Question: Can any one please help
'''
create or replace PROCEDURE greetings
IS
BEGIN
dbms_output.put_line('Hello World!');
END;
'''

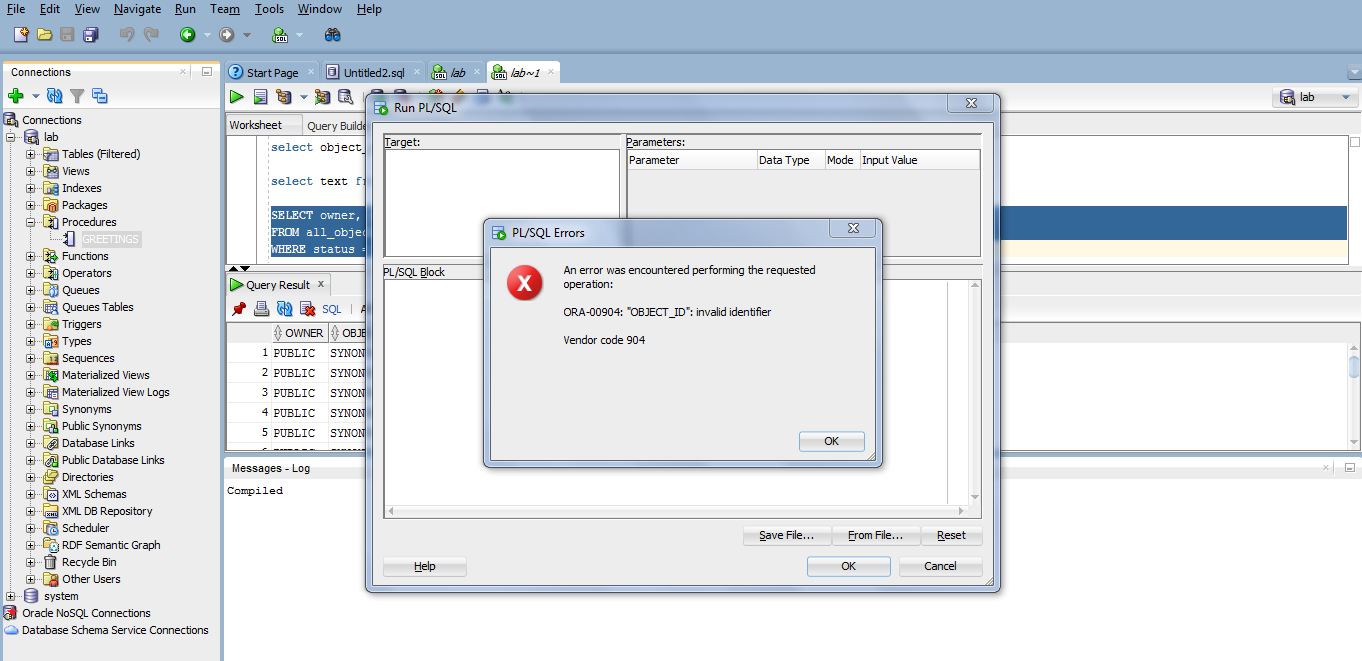
Answer: There's no error for syntax, but if you ask for getting a result(to message with greeting) , apply 'serveroutput on' before you execute your :
> SQL> set 'serveroutput on;' SQL> exec greetings;